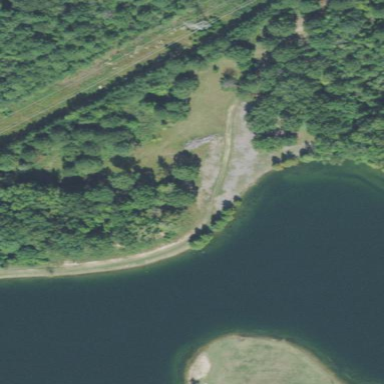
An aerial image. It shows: Pond surrounded by natural water.